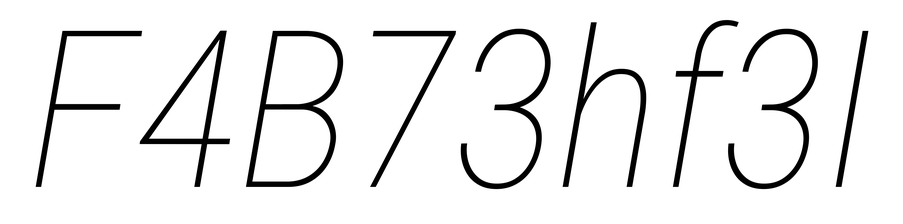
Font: Roboto-Italic_Condensed_Thin_Italic